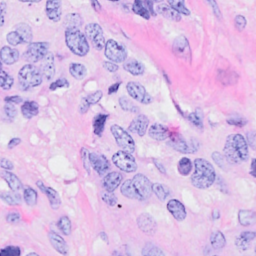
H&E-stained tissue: Breast